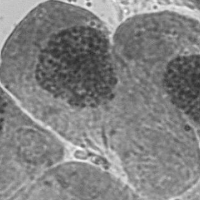
Label: prophase